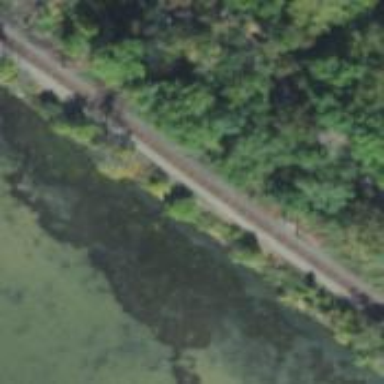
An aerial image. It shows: Railway track.